Question: I have created all the formulas for all the other aspects but How do you make a formula that can automatically detect if it is over the limit that is in stock. And when it does it can automatically recommend how much should be taken out.
(hopefully this is a bit more clearer)

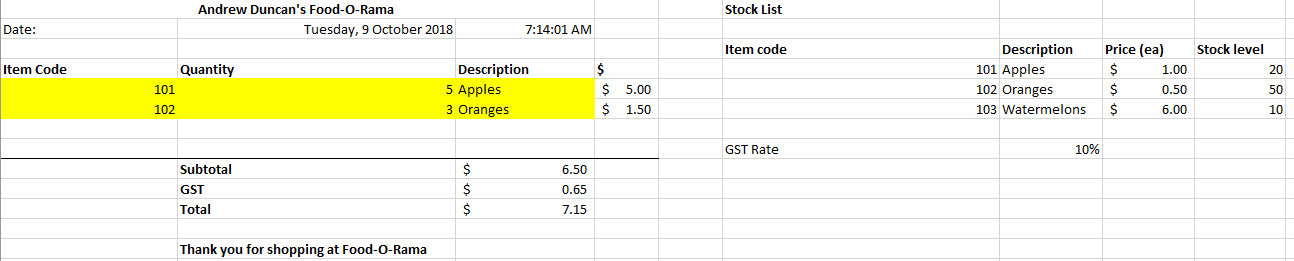
Answer: Well if your Stock List table is in Columns F to I and your description is in Column C, the following formula will return the Description if the quantity is less than stock levels or the text "Max stock is " etc:
'''
=IF(B5<=VLOOKUP(A5,F:I,4,FALSE),VLOOKUP(A5,F:I,2,FALSE), "Max Stock is " & VLOOKUP(A5,F:I,4,FALSE))
'''